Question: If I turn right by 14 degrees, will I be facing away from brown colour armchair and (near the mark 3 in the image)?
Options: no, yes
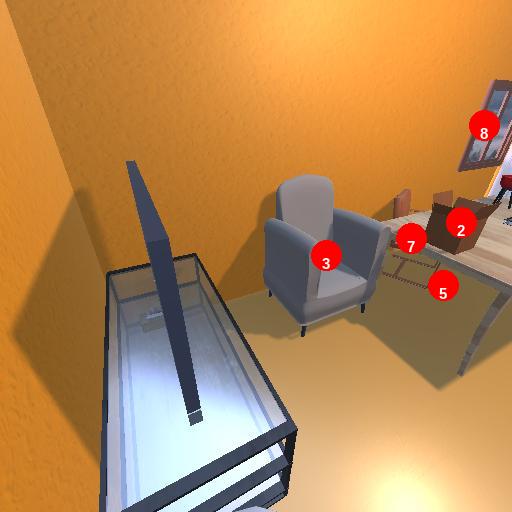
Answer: no